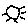
Label: sun